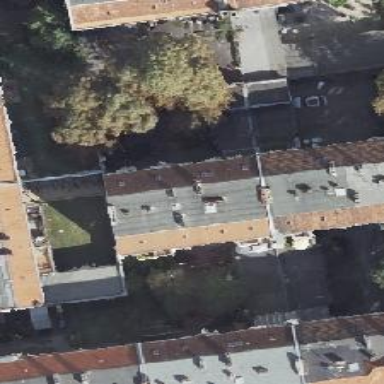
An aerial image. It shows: Part of building.